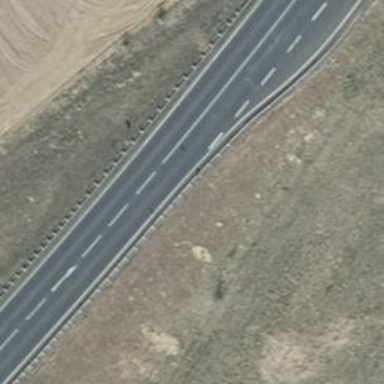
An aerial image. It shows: Asphalt motorroad with trunk classification.